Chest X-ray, AP view. Patient: 53 years old, sex F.
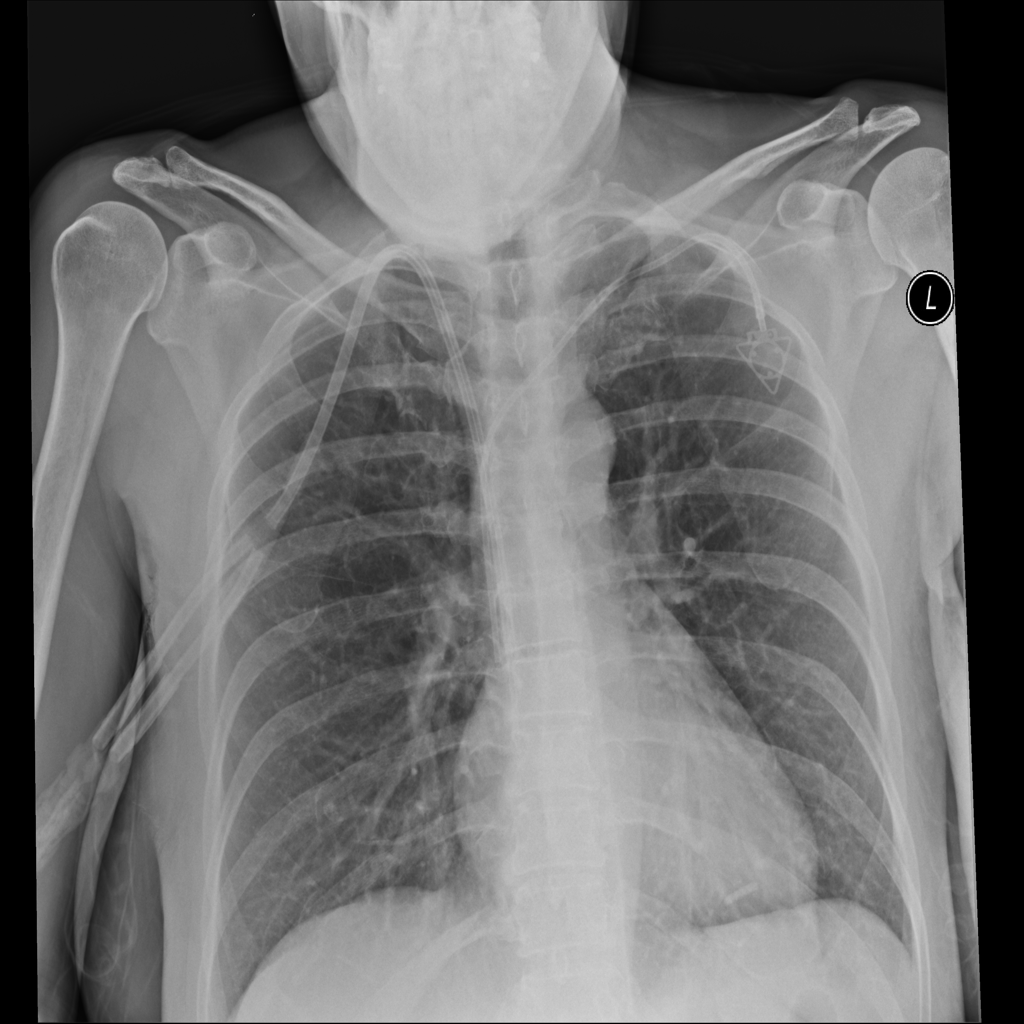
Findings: No Finding